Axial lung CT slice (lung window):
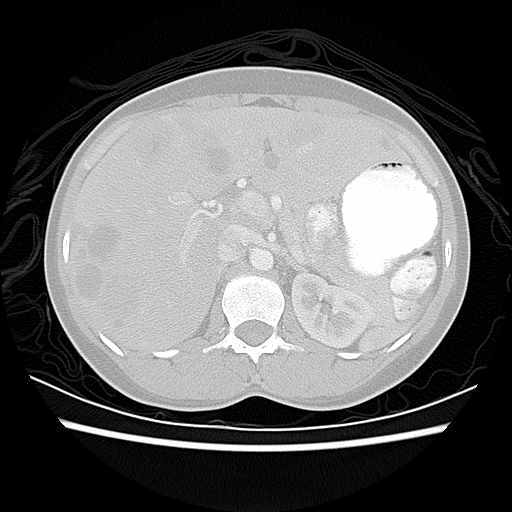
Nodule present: no